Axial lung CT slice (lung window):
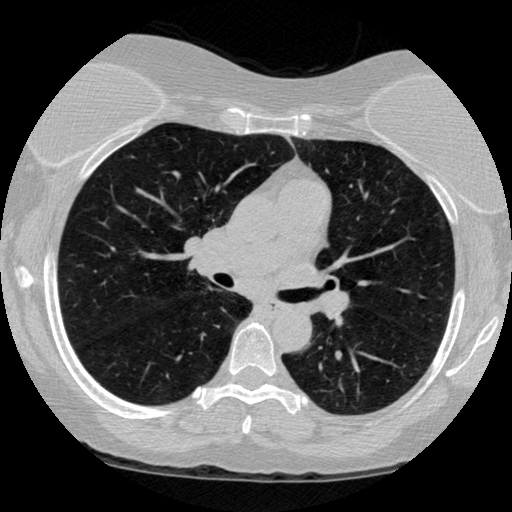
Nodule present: no